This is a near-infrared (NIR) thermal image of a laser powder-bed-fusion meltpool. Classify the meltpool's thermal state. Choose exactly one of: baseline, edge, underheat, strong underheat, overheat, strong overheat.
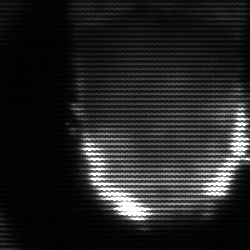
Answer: baseline